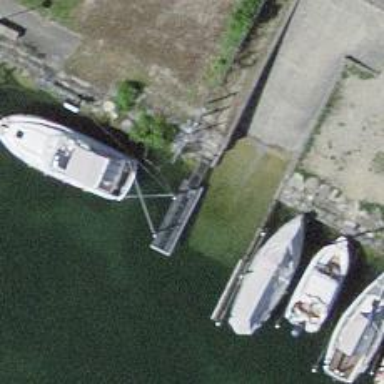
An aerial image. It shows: Slipway on leisure land.